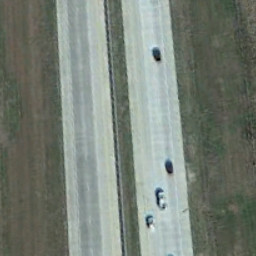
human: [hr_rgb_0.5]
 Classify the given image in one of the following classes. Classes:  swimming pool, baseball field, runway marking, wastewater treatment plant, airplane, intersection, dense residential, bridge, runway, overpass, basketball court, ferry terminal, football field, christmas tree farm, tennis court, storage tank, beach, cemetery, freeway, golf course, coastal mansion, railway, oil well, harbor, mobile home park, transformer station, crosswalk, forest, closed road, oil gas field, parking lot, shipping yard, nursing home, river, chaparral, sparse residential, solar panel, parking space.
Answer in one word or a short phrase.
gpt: freeway